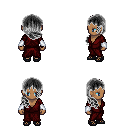
a pixel art fantasy rpg character, female body template, human, dark skin, red robe, teal pants, gray right-swept hairstyle, white cloth bracers, ghillies, four views (front, back, left, right), 2x2 character sprite sheet, small pixel art, hard edges, no anti-aliasing